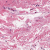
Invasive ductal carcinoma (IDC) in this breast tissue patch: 0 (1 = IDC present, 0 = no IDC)